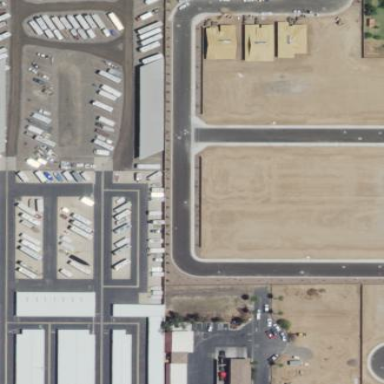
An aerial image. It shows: Storage rental shop.